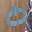
Label: 0